Question: We have the following OrderedDictionary saved in 'd':
'''
OrderedDict([('CAT-QuickHeal', 328),
('TheHacker', 328),
('K7AntiVirus', 328),
('F-Prot', 328),
('BitDefender', 328),
('ViRobot', 328),
('McAfee-GW-Edition', 328),
('Jiangmin', 328),
('Fortinet', 328),
('SUPERAntiSpyware', 328),
('VBA32', 328),
('AVG', 328),
('McAfee', 327),
('Avast', 327),
('ClamAV', 327),
('Kaspersky', 327),
('Comodo', 327),
('F-Secure', 327),
('DrWeb', 327),
('Emsisoft', 327),
('Microsoft', 327),
('AhnLab-V3', 327),
('nProtect', 326),
('Malwarebytes', 326),
('VIPRE', 326),
('Symantec', 326),
('NANO-Antivirus', 326),
('Sophos', 326),
('ESET-NOD32', 326),
('GData', 326),
('Panda', 326),
('K7GW', 325),
('MicroWorld-eScan', 324),
('Ikarus', 324),
('Qihoo-360', 320),
('AegisLab', 319),
('Rising', 319),
('Ad-Aware', 319),
('Kingsoft', 318),
('CMC', 317),
('Tencent', 316),
('Cyren', 315),
('Zoner', 315),
('Zillya', 314),
('Avira', 314),
('AVware', 310),
('Arcabit', 309),
('ALYac', 301),
('TrendMicro', 299),
('Yandex', 298),
('Baidu', 294),
('TrendMicro-HouseCall', 288),
('Bkav', 279),
('Antiy-AVL', 265),
('Not Detected', 264),
('Invincea', 250),
('TotalDefense', 250),
('CrowdStrike', 239),
('Webroot', 219),
('ZoneAlarm', 216),
('Endgame', 192),
('Paloalto', 176),
('SentinelOne', 171),
('Alibaba', 45),
('Baidu-International', 31),
('Agnitum', 28),
('ByteHero', 27),
('Norman', 19),
('AntiVir', 13),
('Commtouch', 12),
('WhiteArmor', 9),
('PCTools', 7),
('eSafe', 5),
('VirusBuster', 2),
('NOD32', 2),
('eTrust-Vet', 2),
('Prevx', 2),
('Avast5', 2),
('SymantecMobileInsight', 1),
('Authentium', 1),
('Sunbelt', 1)])
'''
'type(d)' gives 'collections.OrderedDict'
We plot it as follows:
'''
dictlist = []
for key, value in d.items():
temp = [key,value]
dictlist.append(temp)
x = []; y = []
for pair in dictlist:
x.append(pair[0])
y.append(pair[1])
r = range(81)
pl.xticks(r, x)
pl.xticks(r, x, rotation=90)
pl.plot(r,y,'*')
pl.show()
'''
Resulting plot

We wish to remove the overlap between x-axis labels. Alternatively, is there a better way to plot this dictionary?
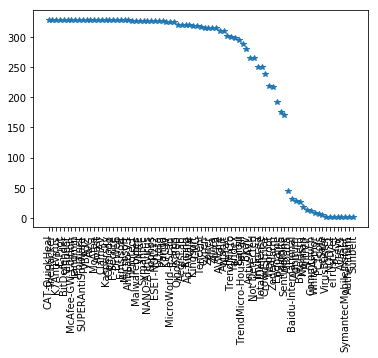
Answer: Set the figure size and also use tight_layout() for better plot. you can use d.keys and d.values to get the keys and values.
'''
import matplotlib.pyplot as pl
pl.figure(num=None, figsize=(10, 6), dpi=80, facecolor='w', edgecolor='k')
pl.bar(range(len(d.keys())), d.values())
pl.xticks(range(len(d.values())), d.keys(), rotation=90)
pl.tight_layout()
pl.show()
'''
will result in
<URL>